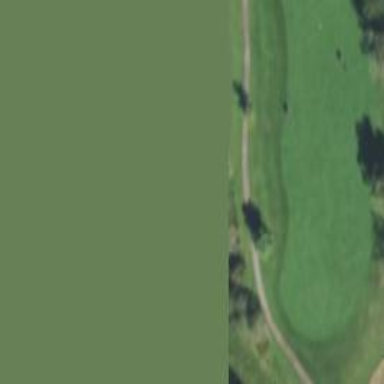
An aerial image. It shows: Golf tee.